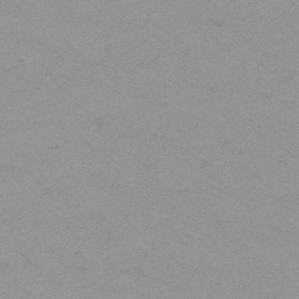
Label: frost